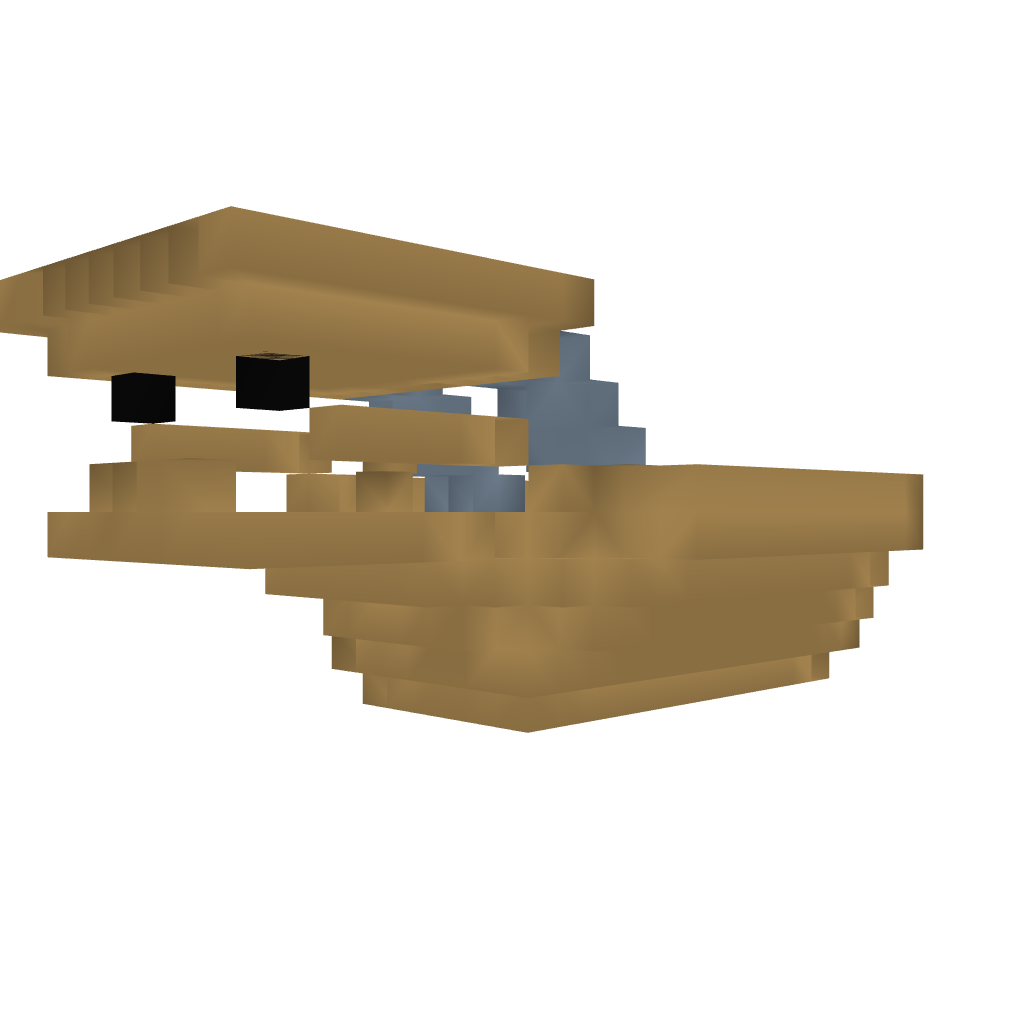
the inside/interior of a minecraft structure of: Pirate Boat